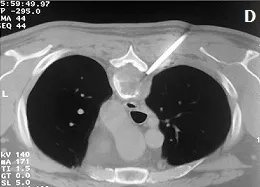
Computed tomography guided needle biopsy.
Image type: radiology (ct)